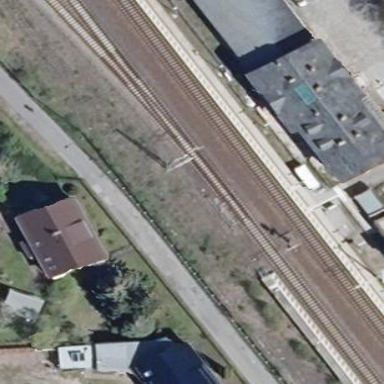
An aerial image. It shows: Train station building with dark grey roof.